Question:
I need to reduce that space, ... How can I do it?
"Planificacion", "prioridad" and "gerencia" are categories, the numbers inside are series by person.
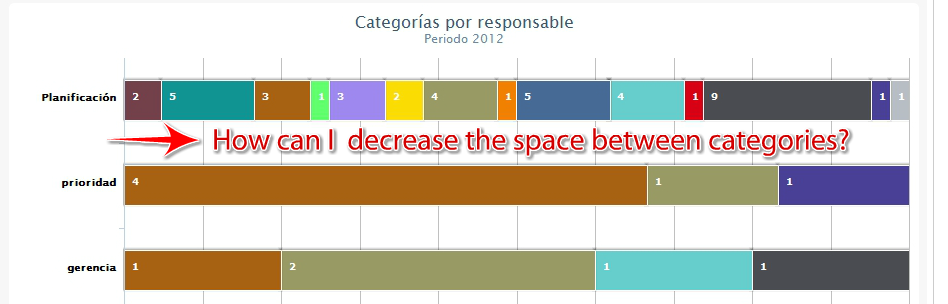
Answer: To do this <URL> are what you want.
Try <URL>.
The important bits are:
'''
plotOptions: {
series: {
stacking: 'normal',
pointWidth: 50,
pointPadding: 0
}
},
'''